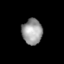
Tissue: lung
Cell type: Others
Senescence score: 0.2354
Nuclear area (px): 507
Mean DAPI intensity: 155.452